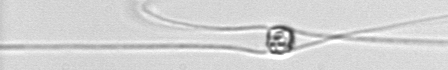
Label: Chaetoceros_danicus